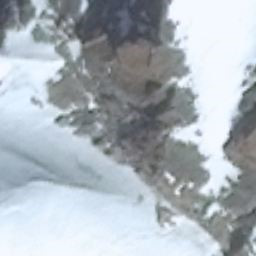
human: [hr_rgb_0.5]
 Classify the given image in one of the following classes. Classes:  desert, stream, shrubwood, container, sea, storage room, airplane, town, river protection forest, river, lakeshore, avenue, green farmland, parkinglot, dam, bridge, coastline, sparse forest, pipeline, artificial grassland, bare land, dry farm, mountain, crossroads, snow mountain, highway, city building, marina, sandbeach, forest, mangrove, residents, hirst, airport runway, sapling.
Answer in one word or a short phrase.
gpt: snow mountain